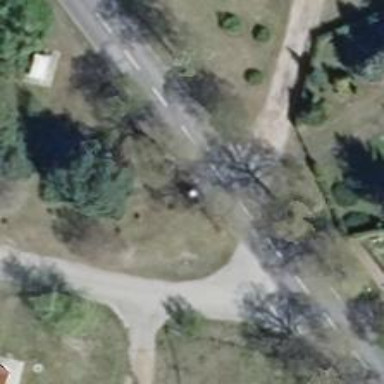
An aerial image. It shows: Residential road with asphalt surface.